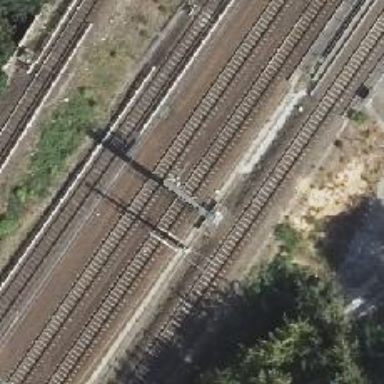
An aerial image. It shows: Railway signal.